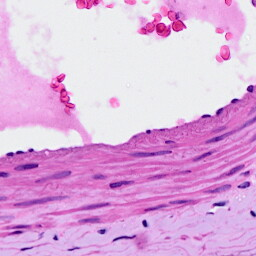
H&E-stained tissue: Ovarian